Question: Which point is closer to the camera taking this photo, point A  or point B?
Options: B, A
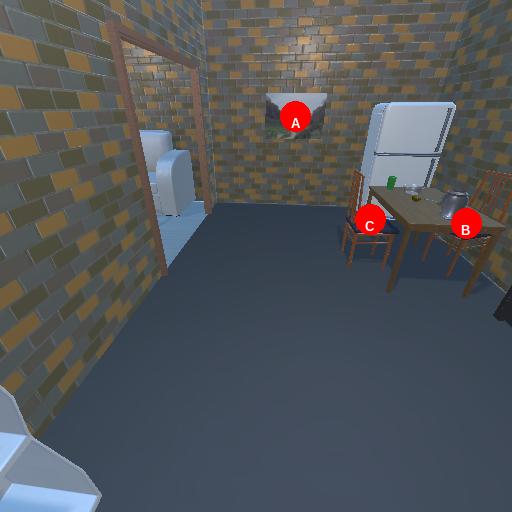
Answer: B